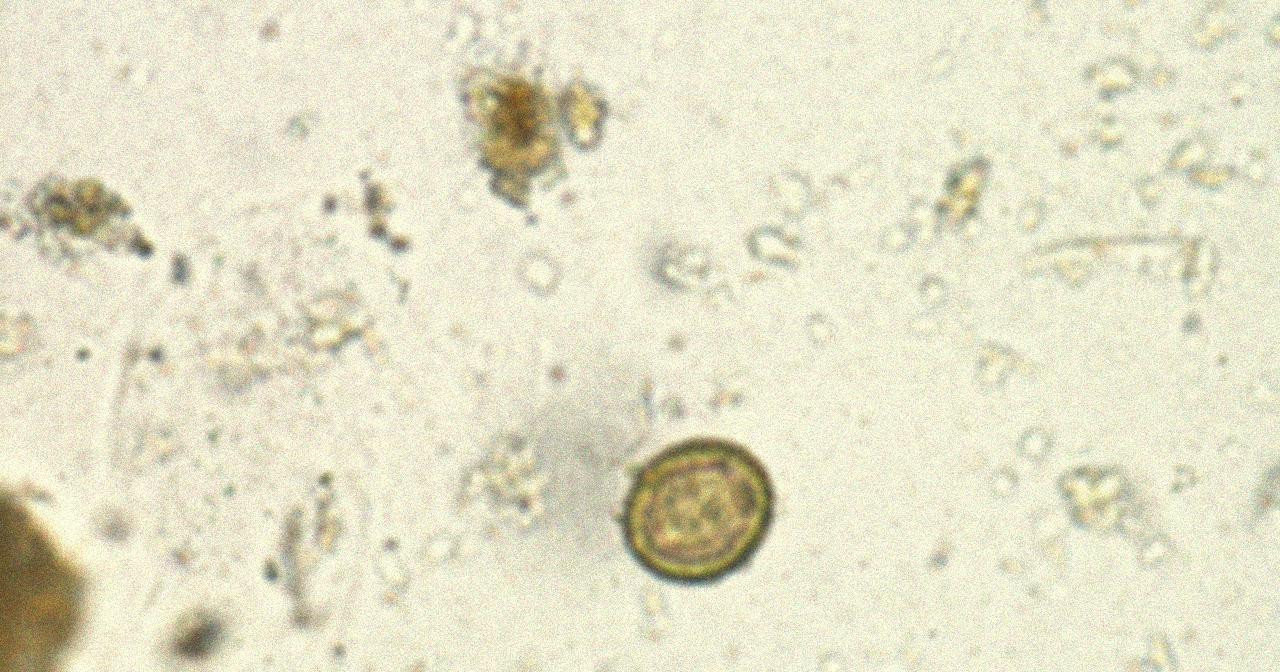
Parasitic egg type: Taenia spp. egg